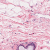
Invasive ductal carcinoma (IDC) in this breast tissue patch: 0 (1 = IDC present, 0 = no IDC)